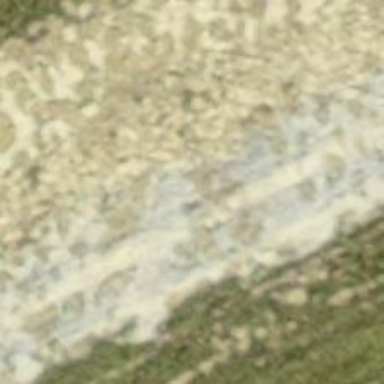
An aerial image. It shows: Unpaved path.